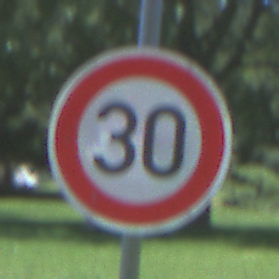
Verkehrszeichen: Geschwindigkeit30
Umgebung: Outdoor, Nature
Tageszeit: Midday
Wetter: Clear
Licht: Natural
Jahreszeit: Summer
Kontrast: HighContrast